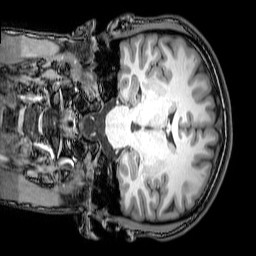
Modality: T1w
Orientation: coronal
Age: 20
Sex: male